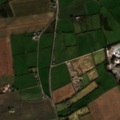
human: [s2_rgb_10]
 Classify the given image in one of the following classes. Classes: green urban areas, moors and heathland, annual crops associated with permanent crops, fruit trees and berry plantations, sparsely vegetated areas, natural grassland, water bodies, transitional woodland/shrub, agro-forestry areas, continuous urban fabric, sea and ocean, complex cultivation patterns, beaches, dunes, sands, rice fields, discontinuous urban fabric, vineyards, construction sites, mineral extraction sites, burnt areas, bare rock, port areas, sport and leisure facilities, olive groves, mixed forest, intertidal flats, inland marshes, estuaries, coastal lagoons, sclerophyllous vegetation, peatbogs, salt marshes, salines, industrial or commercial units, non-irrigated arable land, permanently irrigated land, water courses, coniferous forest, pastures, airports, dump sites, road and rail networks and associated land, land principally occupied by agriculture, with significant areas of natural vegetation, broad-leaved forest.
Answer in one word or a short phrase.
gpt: non-irrigated arable land, pastures